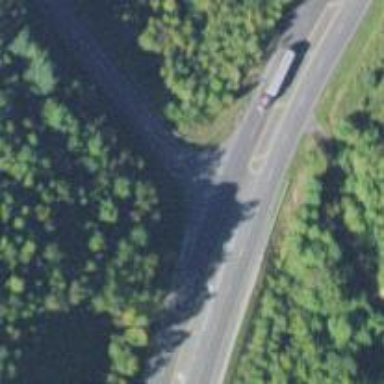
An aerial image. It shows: Trunk highway.